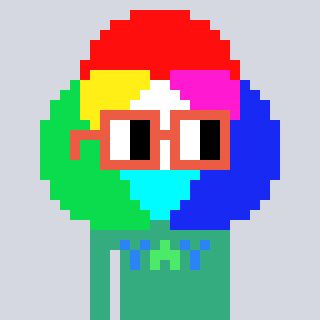
a pixel art character with square orange glasses, a color circle-shaped head and a teal-colored body on a cool background